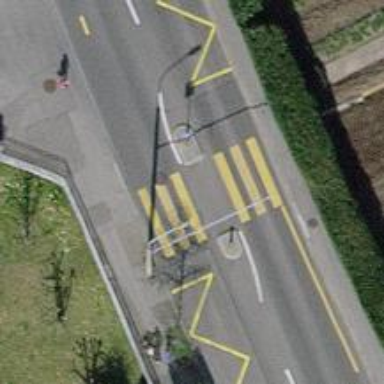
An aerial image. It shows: Zebra crossing with uncontrolled intersection and pedestrian island.